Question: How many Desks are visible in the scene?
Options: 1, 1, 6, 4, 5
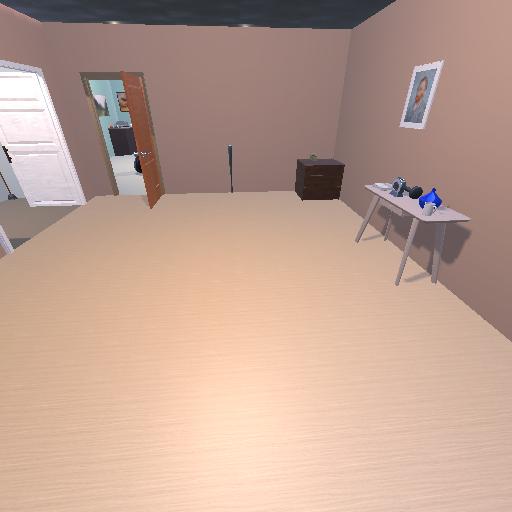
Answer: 1